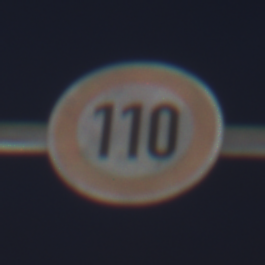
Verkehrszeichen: Geschwindigkeit110
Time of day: Night
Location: Outdoor (Urban)
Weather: PartlyCloudy
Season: NotSpecified
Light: Artificial